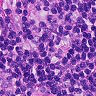
Metastatic tissue present: no